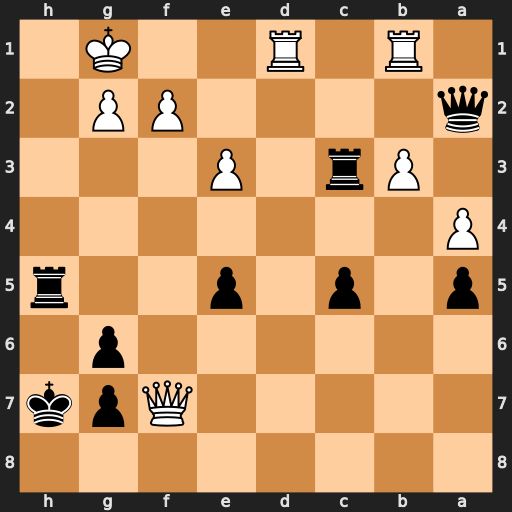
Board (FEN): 8/5Qpk/6p1/p1p1p2r/P7/1Pr1P3/q4PP1/1R1R2K1
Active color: b
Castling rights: -
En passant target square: -
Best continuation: Rf5 Qxf5 gxf5